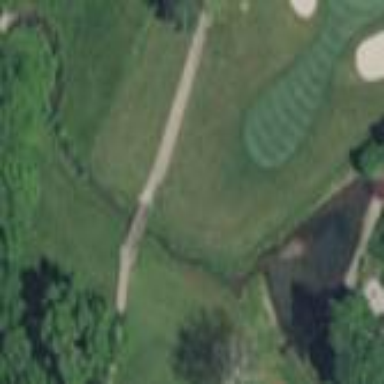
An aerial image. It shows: Picturesque scene of golf course with lateral water hazard.